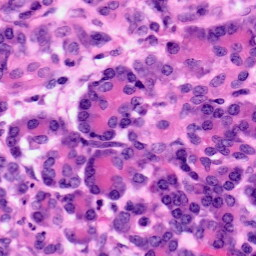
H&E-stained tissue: Pancreatic